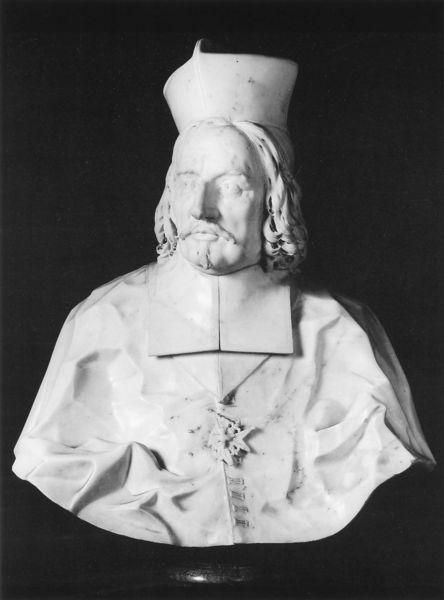
Titel: Büste des Antonio Barberini
Künstler: Lorenzo Ottoni
Institution: Rom, Museo di Roma
Schlagwörter: mann, umhang, weiß, frankreich, haar, holz, hut, marmor, paris, schwarz, bart, kappe, mütze, schnurrbart, kragen, sockel, stein, herr, portrait, porträt, kirche, geistlicher, haare, mantel, knopf, locken, skulptur, kopfbedeckung, büste, robe, knöpfe, foto, kreuz, stern, orden, kardinal, spitzbart, einfarbig, priester, ornat, richelieu, schnauer